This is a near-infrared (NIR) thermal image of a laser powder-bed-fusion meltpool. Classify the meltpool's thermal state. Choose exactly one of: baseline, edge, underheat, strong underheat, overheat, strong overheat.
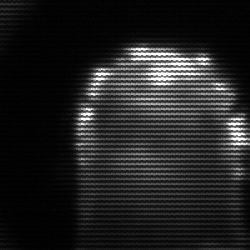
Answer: baseline